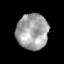
Tissue: prostate
Cell type: Epithelial cells
Senescence score: 0.3515
Nuclear area (px): 1102
Mean DAPI intensity: 162.76